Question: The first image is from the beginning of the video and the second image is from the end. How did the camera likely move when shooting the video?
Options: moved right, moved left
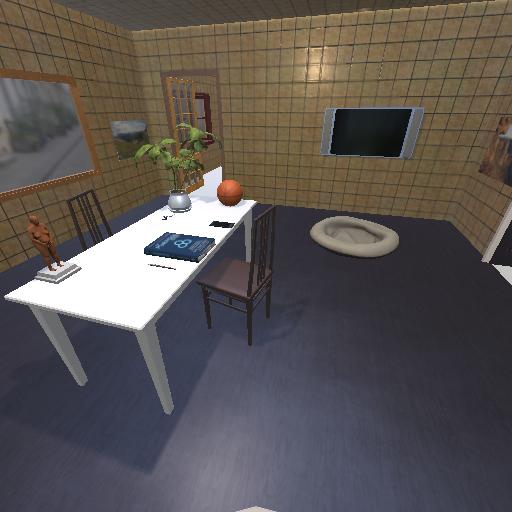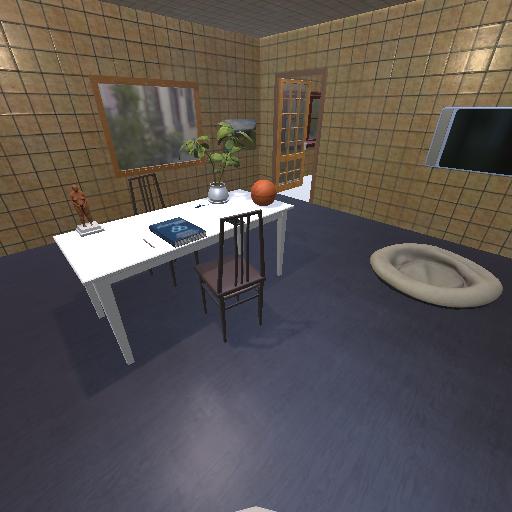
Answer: moved right